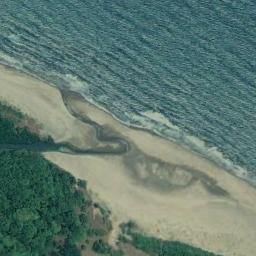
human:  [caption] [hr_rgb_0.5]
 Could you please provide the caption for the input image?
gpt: The beach consists of blue seawater and a coast with trees .

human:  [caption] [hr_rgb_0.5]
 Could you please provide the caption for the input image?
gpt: There are several red houses on the beach .

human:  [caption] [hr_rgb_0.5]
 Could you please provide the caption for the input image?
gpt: The beach with khaki sand and the land next to the beach is covered with some green plants .

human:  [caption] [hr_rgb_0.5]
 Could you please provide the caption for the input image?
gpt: Blue water and white sand and green space .

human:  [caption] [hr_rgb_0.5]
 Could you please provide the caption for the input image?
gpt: The grass is beside the beach .